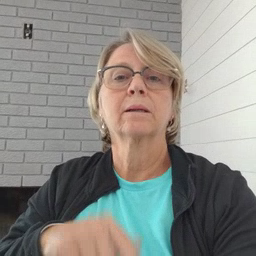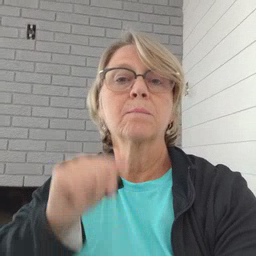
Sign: weus